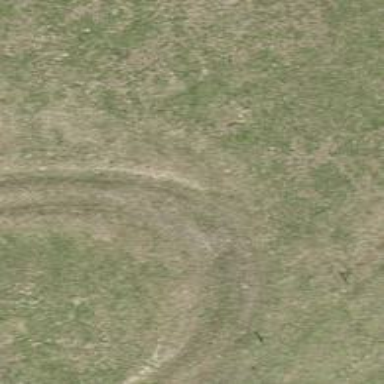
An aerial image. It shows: Track with very rough surface.